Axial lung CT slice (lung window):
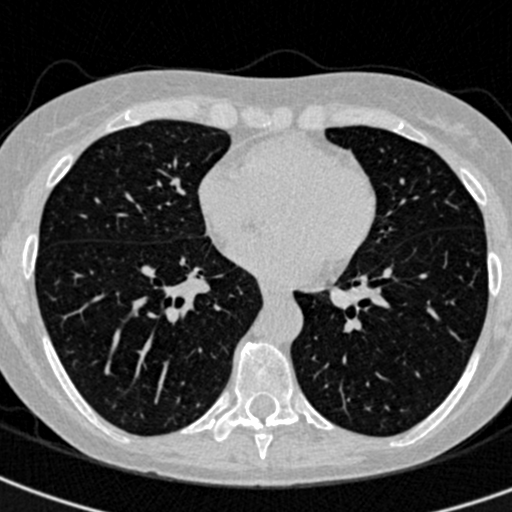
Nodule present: no